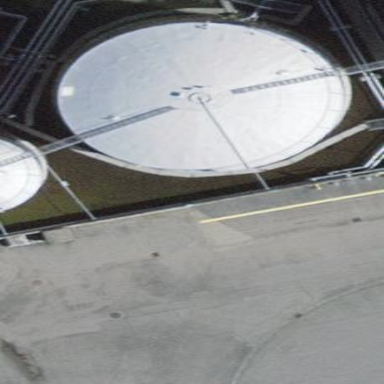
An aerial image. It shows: Building with storage tank.